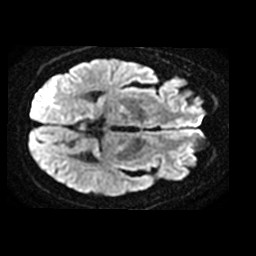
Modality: TRACE
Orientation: axial
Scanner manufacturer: ge
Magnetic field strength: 1.5 T
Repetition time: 8 s
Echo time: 0.0968 s